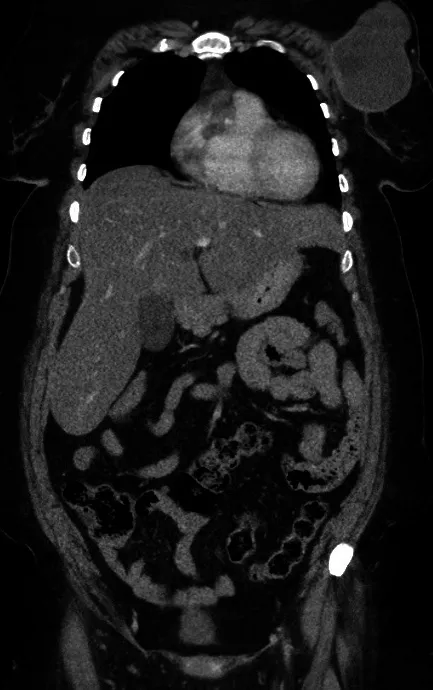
Coronal CT image shows the left breast mass with internal hypo dense cystic component.
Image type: radiology (ct)